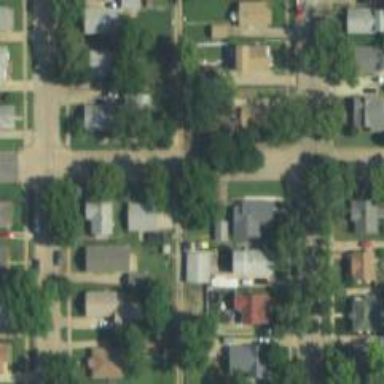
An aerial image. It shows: Alleyway designated as service road.